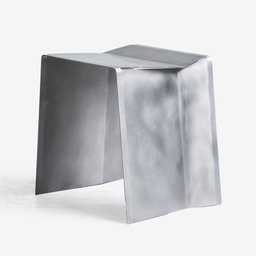
Label: furniture